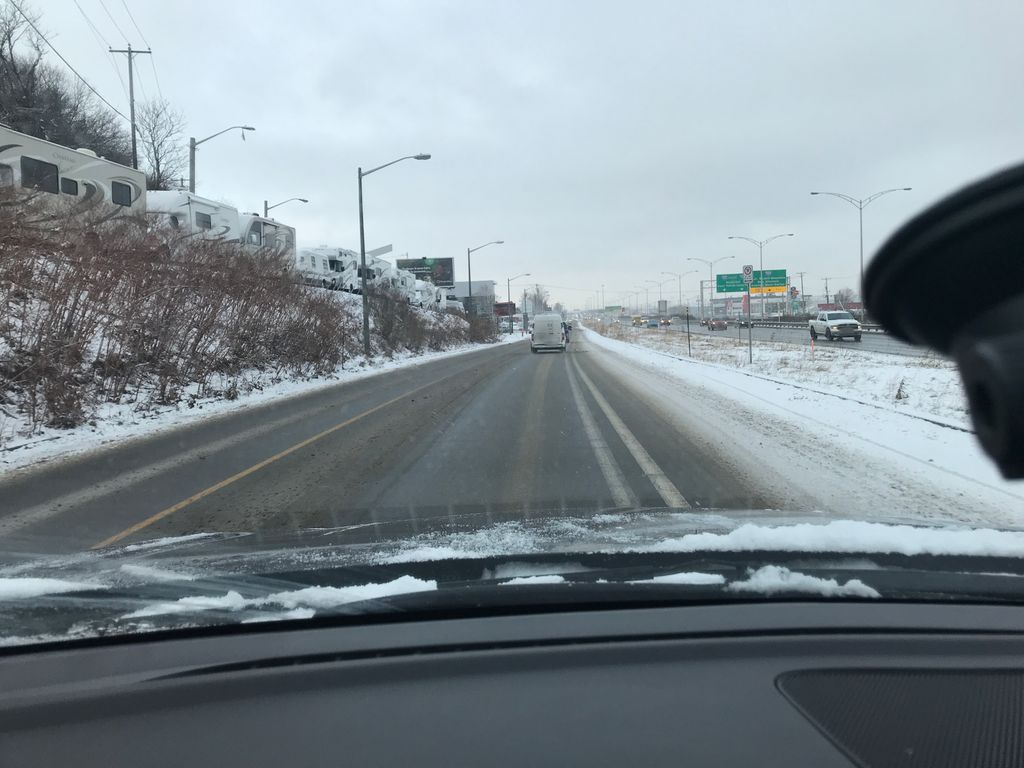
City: quebec_city